I will show an image sequence of human cooking. I have annotated the images with numbered circles. Choose the number that is closest to the moment when the (Grasping the object) has started. You are a five-time world champion in this game. Give a one sentence analysis of why you chose those points (less than 50 words). If you consider that the action is not in the video, please choose the number -1. Provide your answer at the end in a json file of this format: {"points": []}
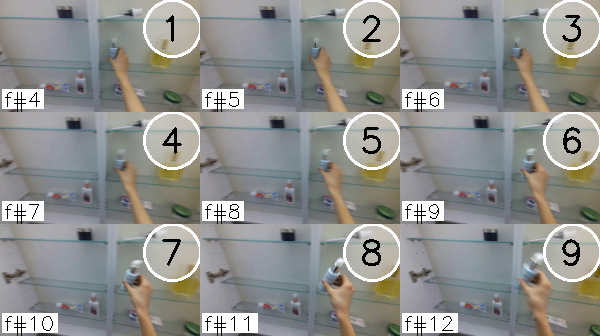
Frame 1 shows the clearest moment of hand-object contact.
{"points": [1]}